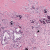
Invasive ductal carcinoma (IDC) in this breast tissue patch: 1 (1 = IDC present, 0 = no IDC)